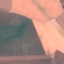
Land use / land cover class: AnnualCrop